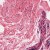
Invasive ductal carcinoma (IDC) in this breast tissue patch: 0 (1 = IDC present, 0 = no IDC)